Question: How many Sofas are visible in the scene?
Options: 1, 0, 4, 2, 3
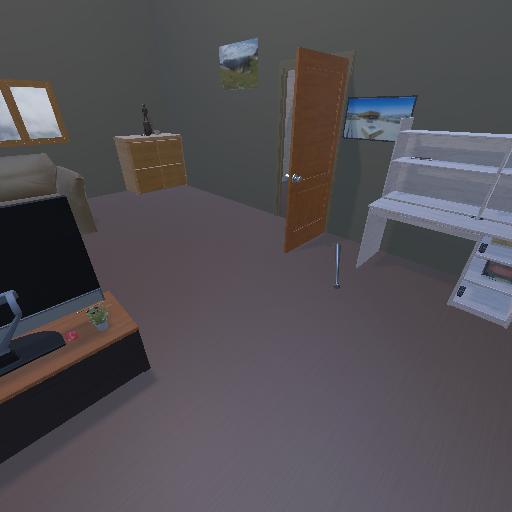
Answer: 1